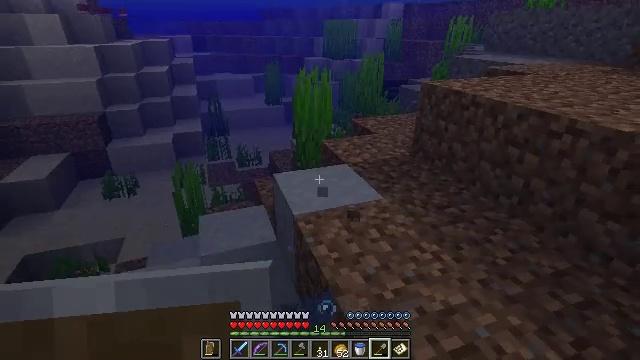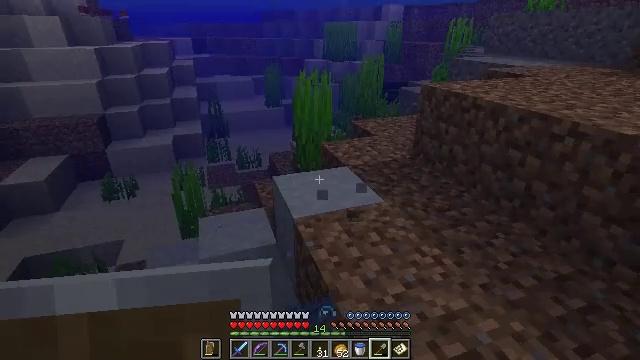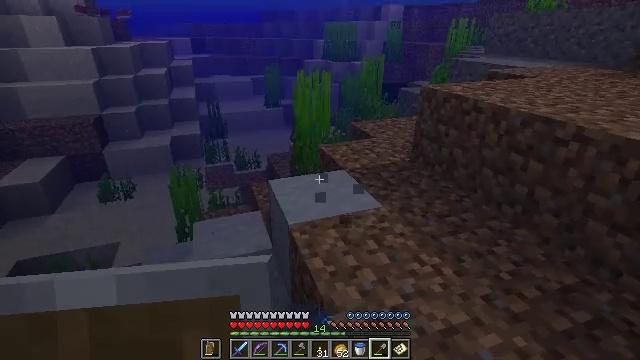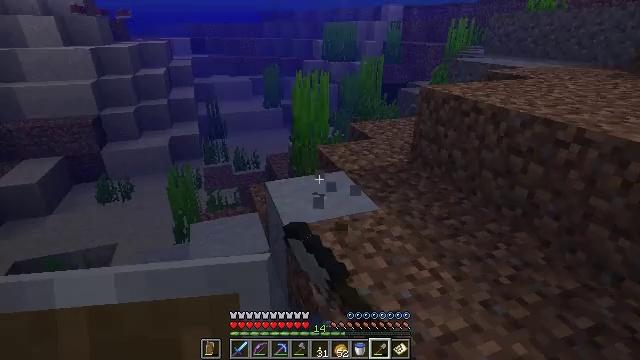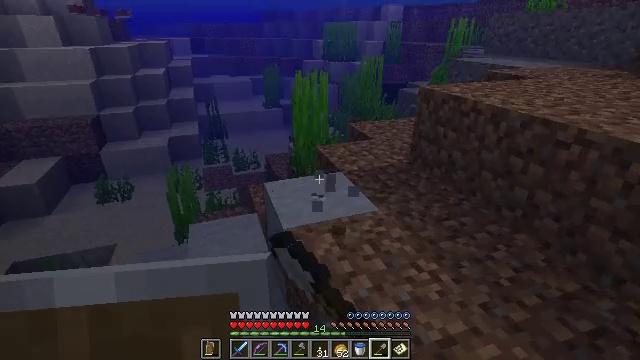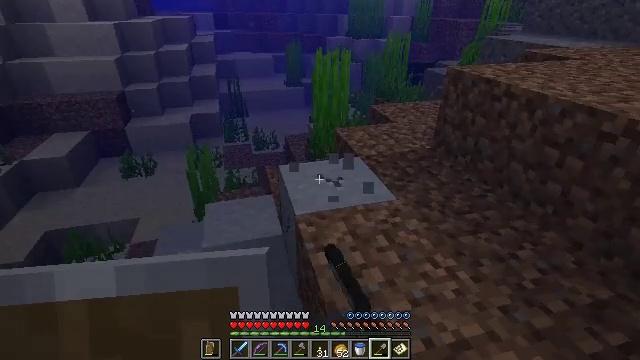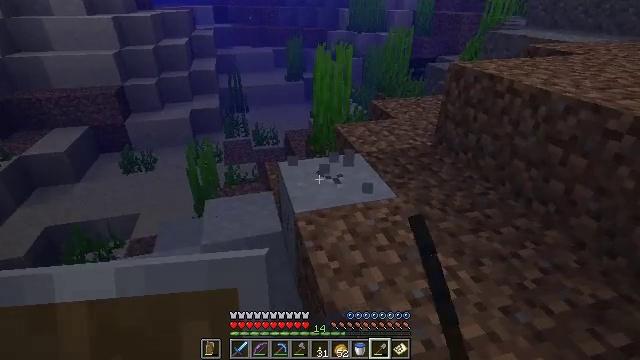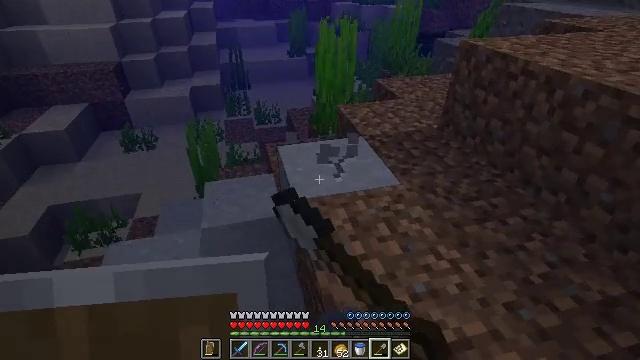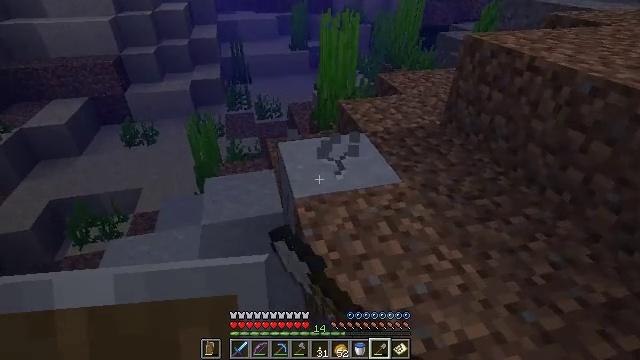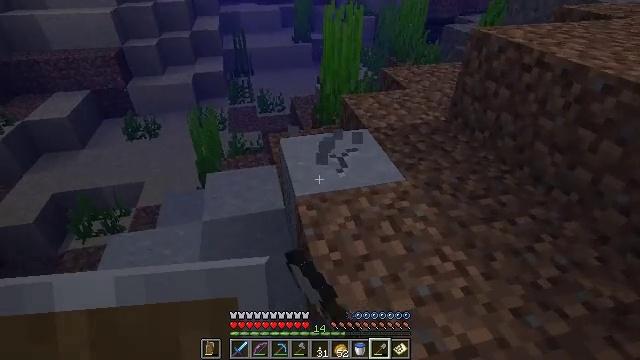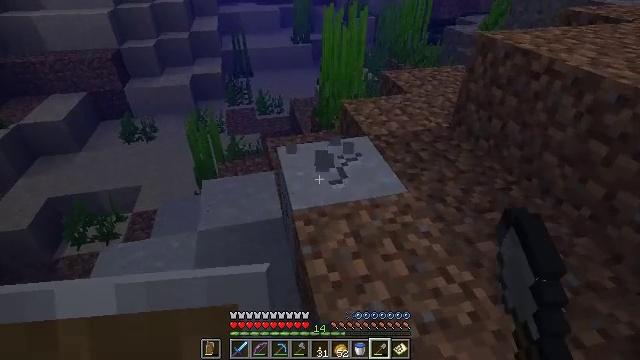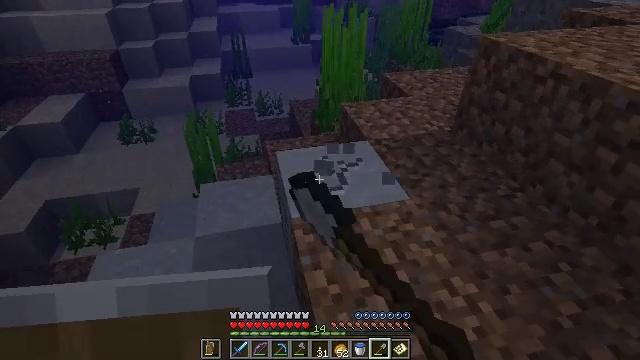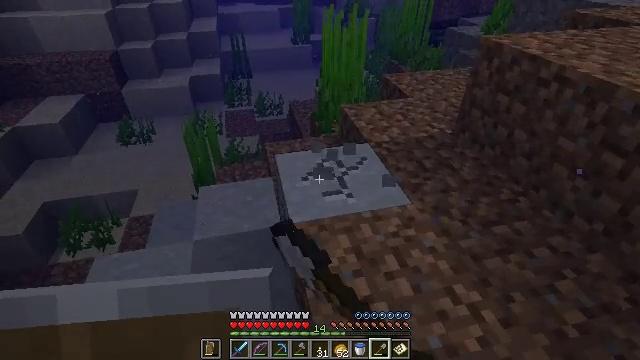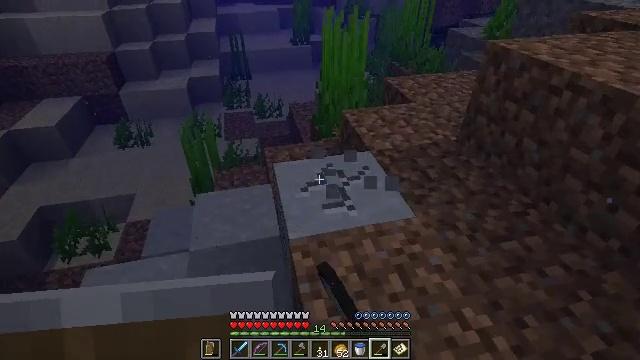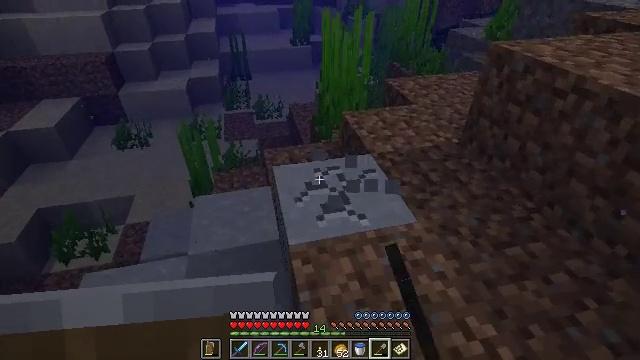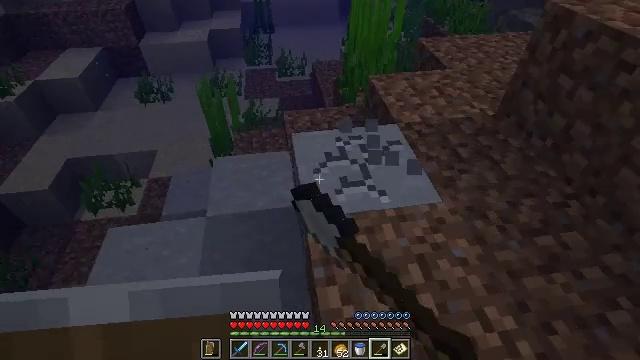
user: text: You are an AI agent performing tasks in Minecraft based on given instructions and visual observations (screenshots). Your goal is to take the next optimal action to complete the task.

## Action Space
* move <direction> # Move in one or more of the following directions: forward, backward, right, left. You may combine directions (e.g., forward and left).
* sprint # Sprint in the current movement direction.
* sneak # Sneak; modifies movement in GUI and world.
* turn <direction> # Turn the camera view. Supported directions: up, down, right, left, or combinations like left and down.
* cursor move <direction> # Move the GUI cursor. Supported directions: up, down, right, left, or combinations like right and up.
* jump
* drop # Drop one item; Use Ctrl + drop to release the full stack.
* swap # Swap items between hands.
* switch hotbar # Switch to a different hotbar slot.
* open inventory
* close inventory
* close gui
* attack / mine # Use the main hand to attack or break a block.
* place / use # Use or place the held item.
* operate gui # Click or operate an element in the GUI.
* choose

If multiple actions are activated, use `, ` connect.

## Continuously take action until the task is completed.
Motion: motion action
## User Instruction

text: Break the clay block to collect it.
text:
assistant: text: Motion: move forward and move right, attack / mine
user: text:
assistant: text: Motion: move forward and move right, attack / mine
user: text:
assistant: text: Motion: move forward and move right, attack / mine
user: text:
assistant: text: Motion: move forward, attack / mine
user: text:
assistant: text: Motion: move forward, turn left and down, attack / mine
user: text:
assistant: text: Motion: move forward, attack / mine
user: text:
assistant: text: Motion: move forward, turn down, attack / mine
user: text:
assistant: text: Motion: move forward, turn down, attack / mine
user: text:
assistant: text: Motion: move forward, turn down, attack / mine
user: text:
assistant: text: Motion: move forward, attack / mine
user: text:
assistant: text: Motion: move forward, attack / mine
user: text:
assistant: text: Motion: move forward, attack / mine
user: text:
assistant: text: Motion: move forward, attack / mine
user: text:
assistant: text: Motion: move forward, attack / mine
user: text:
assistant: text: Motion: move forward, turn left and down, attack / mine
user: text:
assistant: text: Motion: move forward, turn down, attack / mine
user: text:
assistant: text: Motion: move forward, turn down, attack / mine
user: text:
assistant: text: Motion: move forward, turn down, attack / mine
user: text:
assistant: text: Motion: move forward, turn down, attack / mine
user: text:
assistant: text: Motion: move forward, attack / mine
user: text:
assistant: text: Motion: attack / mine
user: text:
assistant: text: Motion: attack / mine
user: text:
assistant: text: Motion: attack / mine
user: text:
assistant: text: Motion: attack / mine
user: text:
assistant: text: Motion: attack / mine
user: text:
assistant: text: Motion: attack / mine
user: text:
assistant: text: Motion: attack / mine
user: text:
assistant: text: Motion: attack / mine
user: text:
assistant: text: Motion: attack / mine
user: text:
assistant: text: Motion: attack / mine